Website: ulta-beauty
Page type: account-selection
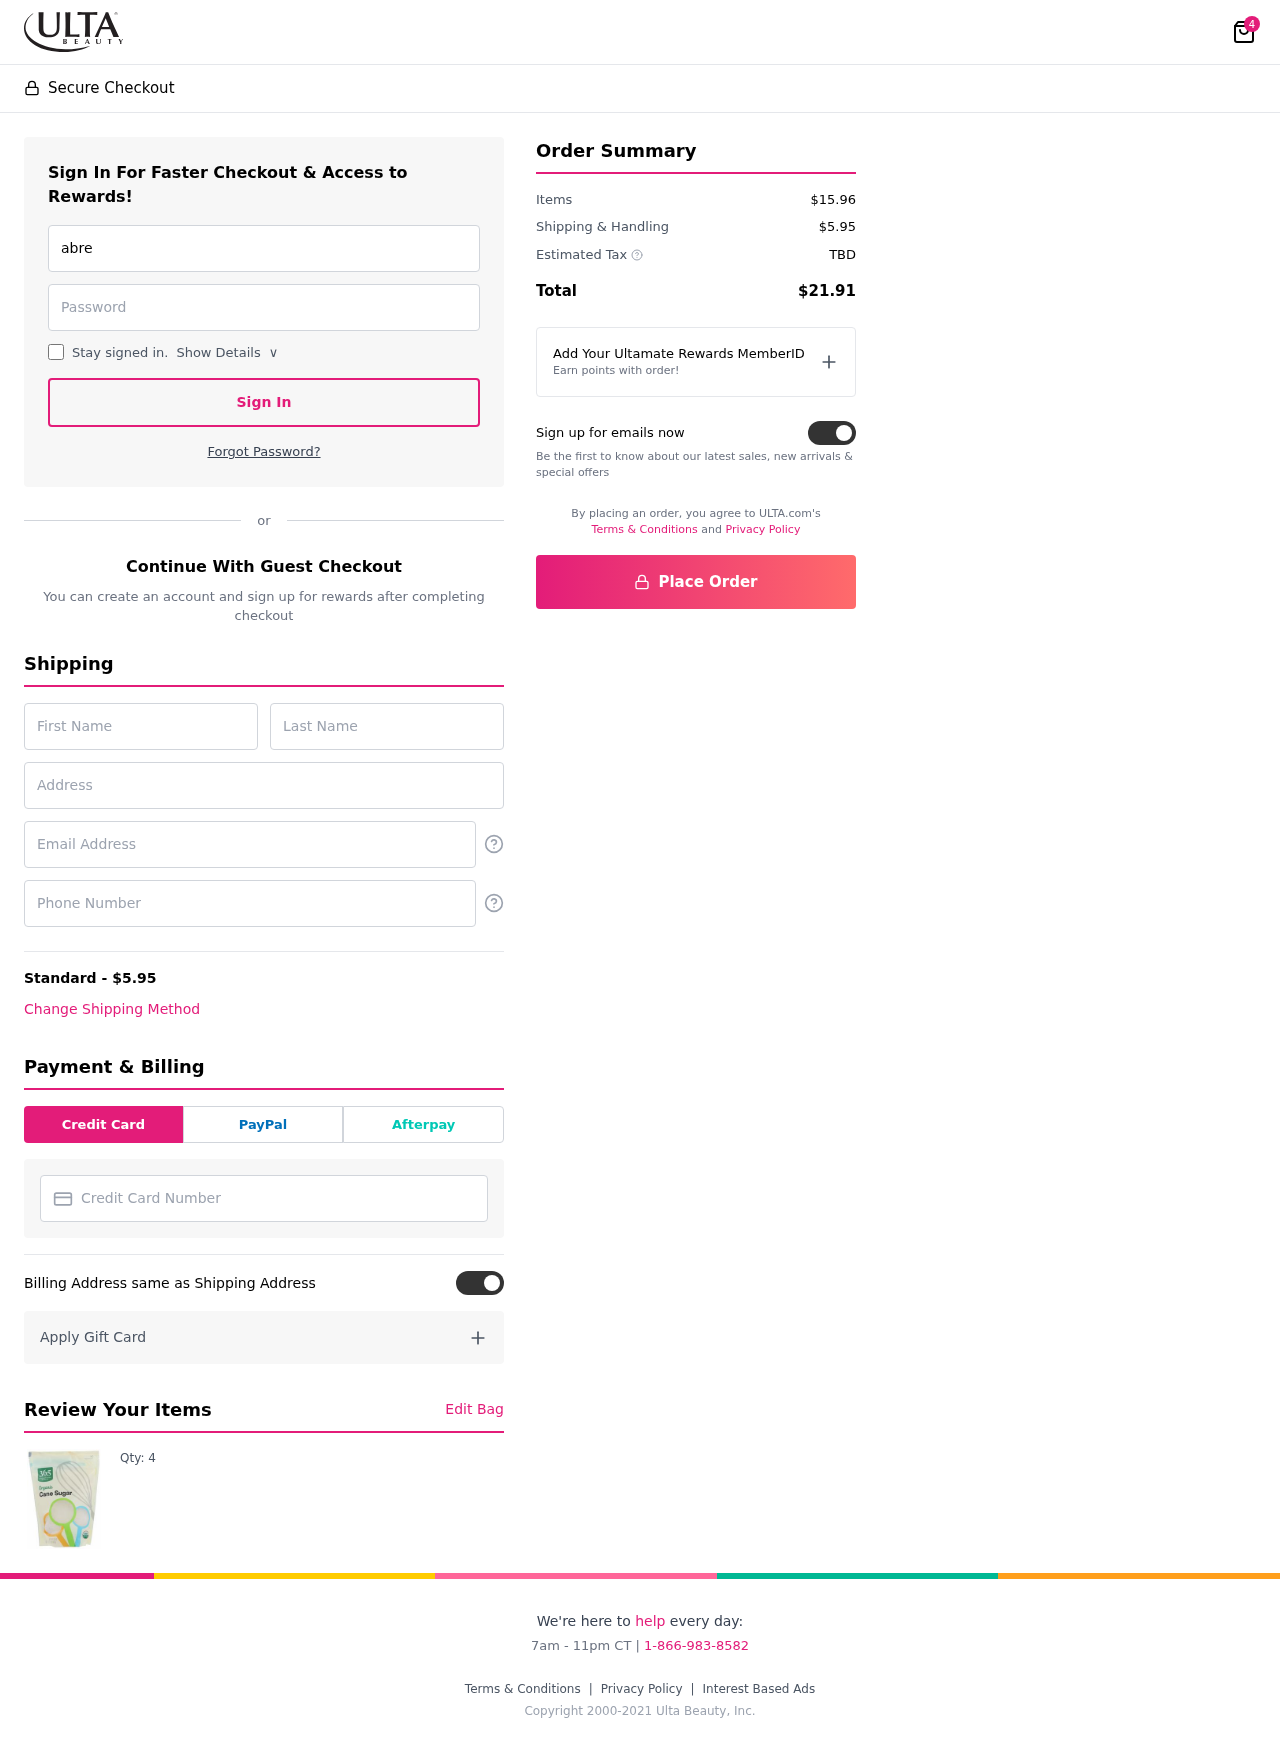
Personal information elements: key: PII_CARD_NUMBER
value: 4022 8591 0099 7761
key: PII_EMAIL
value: abrewer@yahoo.com
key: PII_EMAIL2
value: abrewer@yahoo.com
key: PII_FIRSTNAME
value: Ashley
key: PII_LASTNAME
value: Brewer
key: PII_PHONE
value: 2207804113
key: PII_STREET
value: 2280 Johnson Cliff Apt. 837
Product elements: key: PRODUCT1_QUANTITY
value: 4
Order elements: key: ORDER_NUM_ITEMS
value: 4
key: ORDER_SHIPPING_COST
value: $5.95
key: ORDER_SUBTOTAL
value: $15.96
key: ORDER_TAX
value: TBD
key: ORDER_TOTAL
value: $21.91